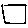
Label: square